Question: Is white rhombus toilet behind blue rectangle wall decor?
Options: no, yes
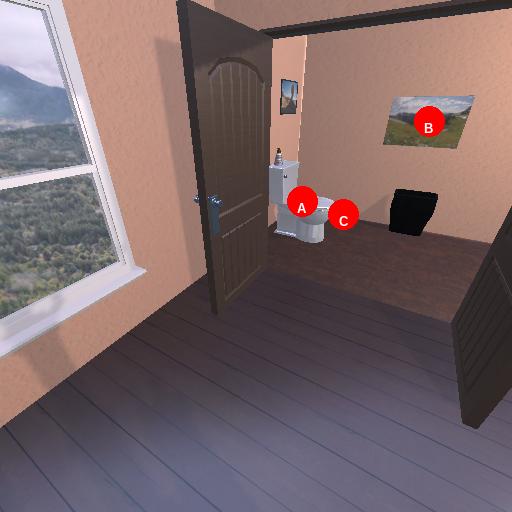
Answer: no